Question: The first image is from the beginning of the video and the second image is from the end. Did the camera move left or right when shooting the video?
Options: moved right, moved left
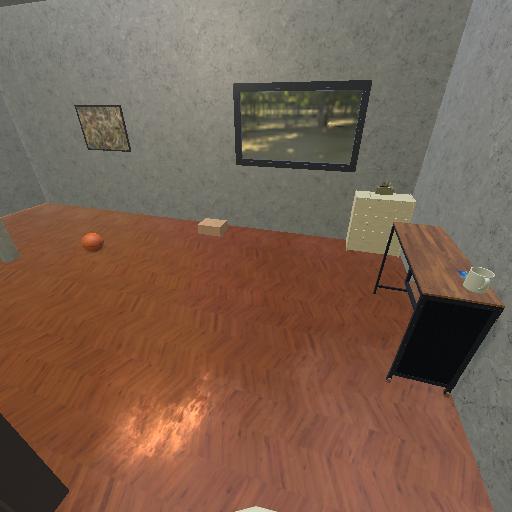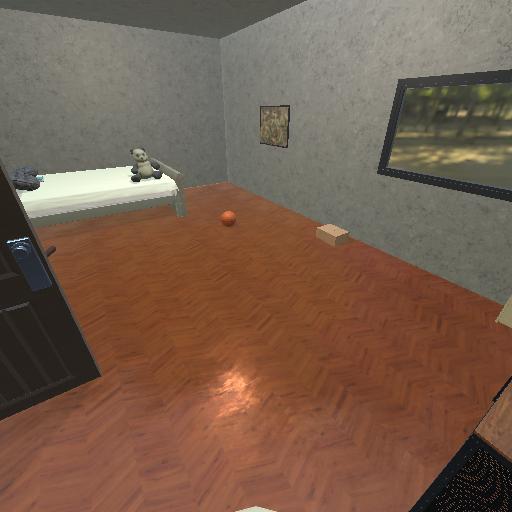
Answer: moved right